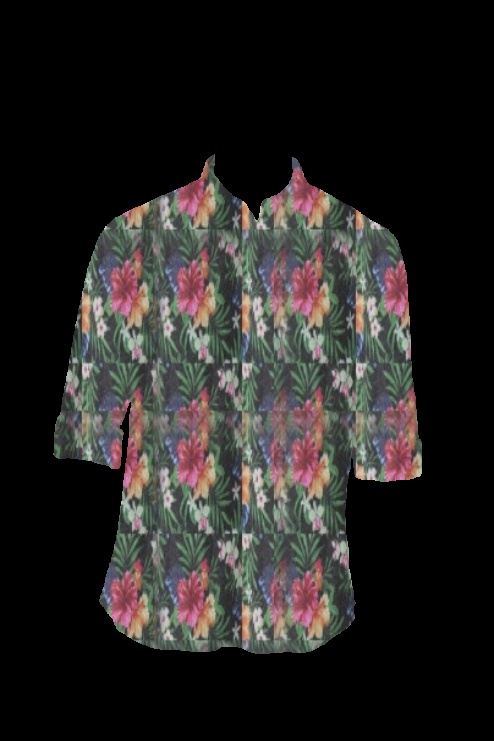
multi tropical print button up tee